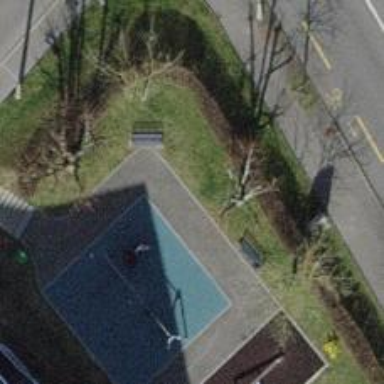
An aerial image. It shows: Playground area for leisure land.